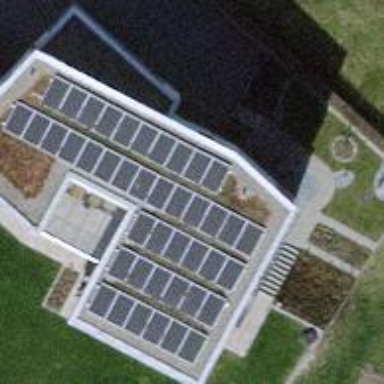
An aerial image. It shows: Solar power generator.